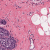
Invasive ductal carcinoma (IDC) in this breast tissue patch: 0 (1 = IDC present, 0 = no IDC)